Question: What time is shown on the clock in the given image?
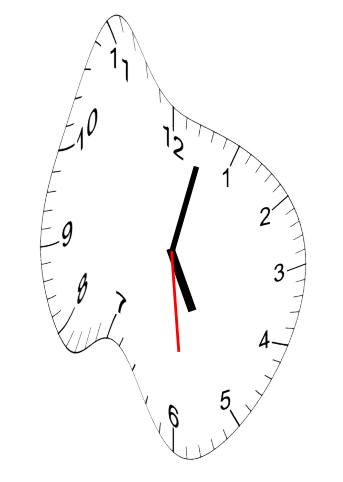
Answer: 05:02:29